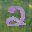
Label: 2